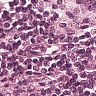
Metastatic tissue present: yes